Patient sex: F
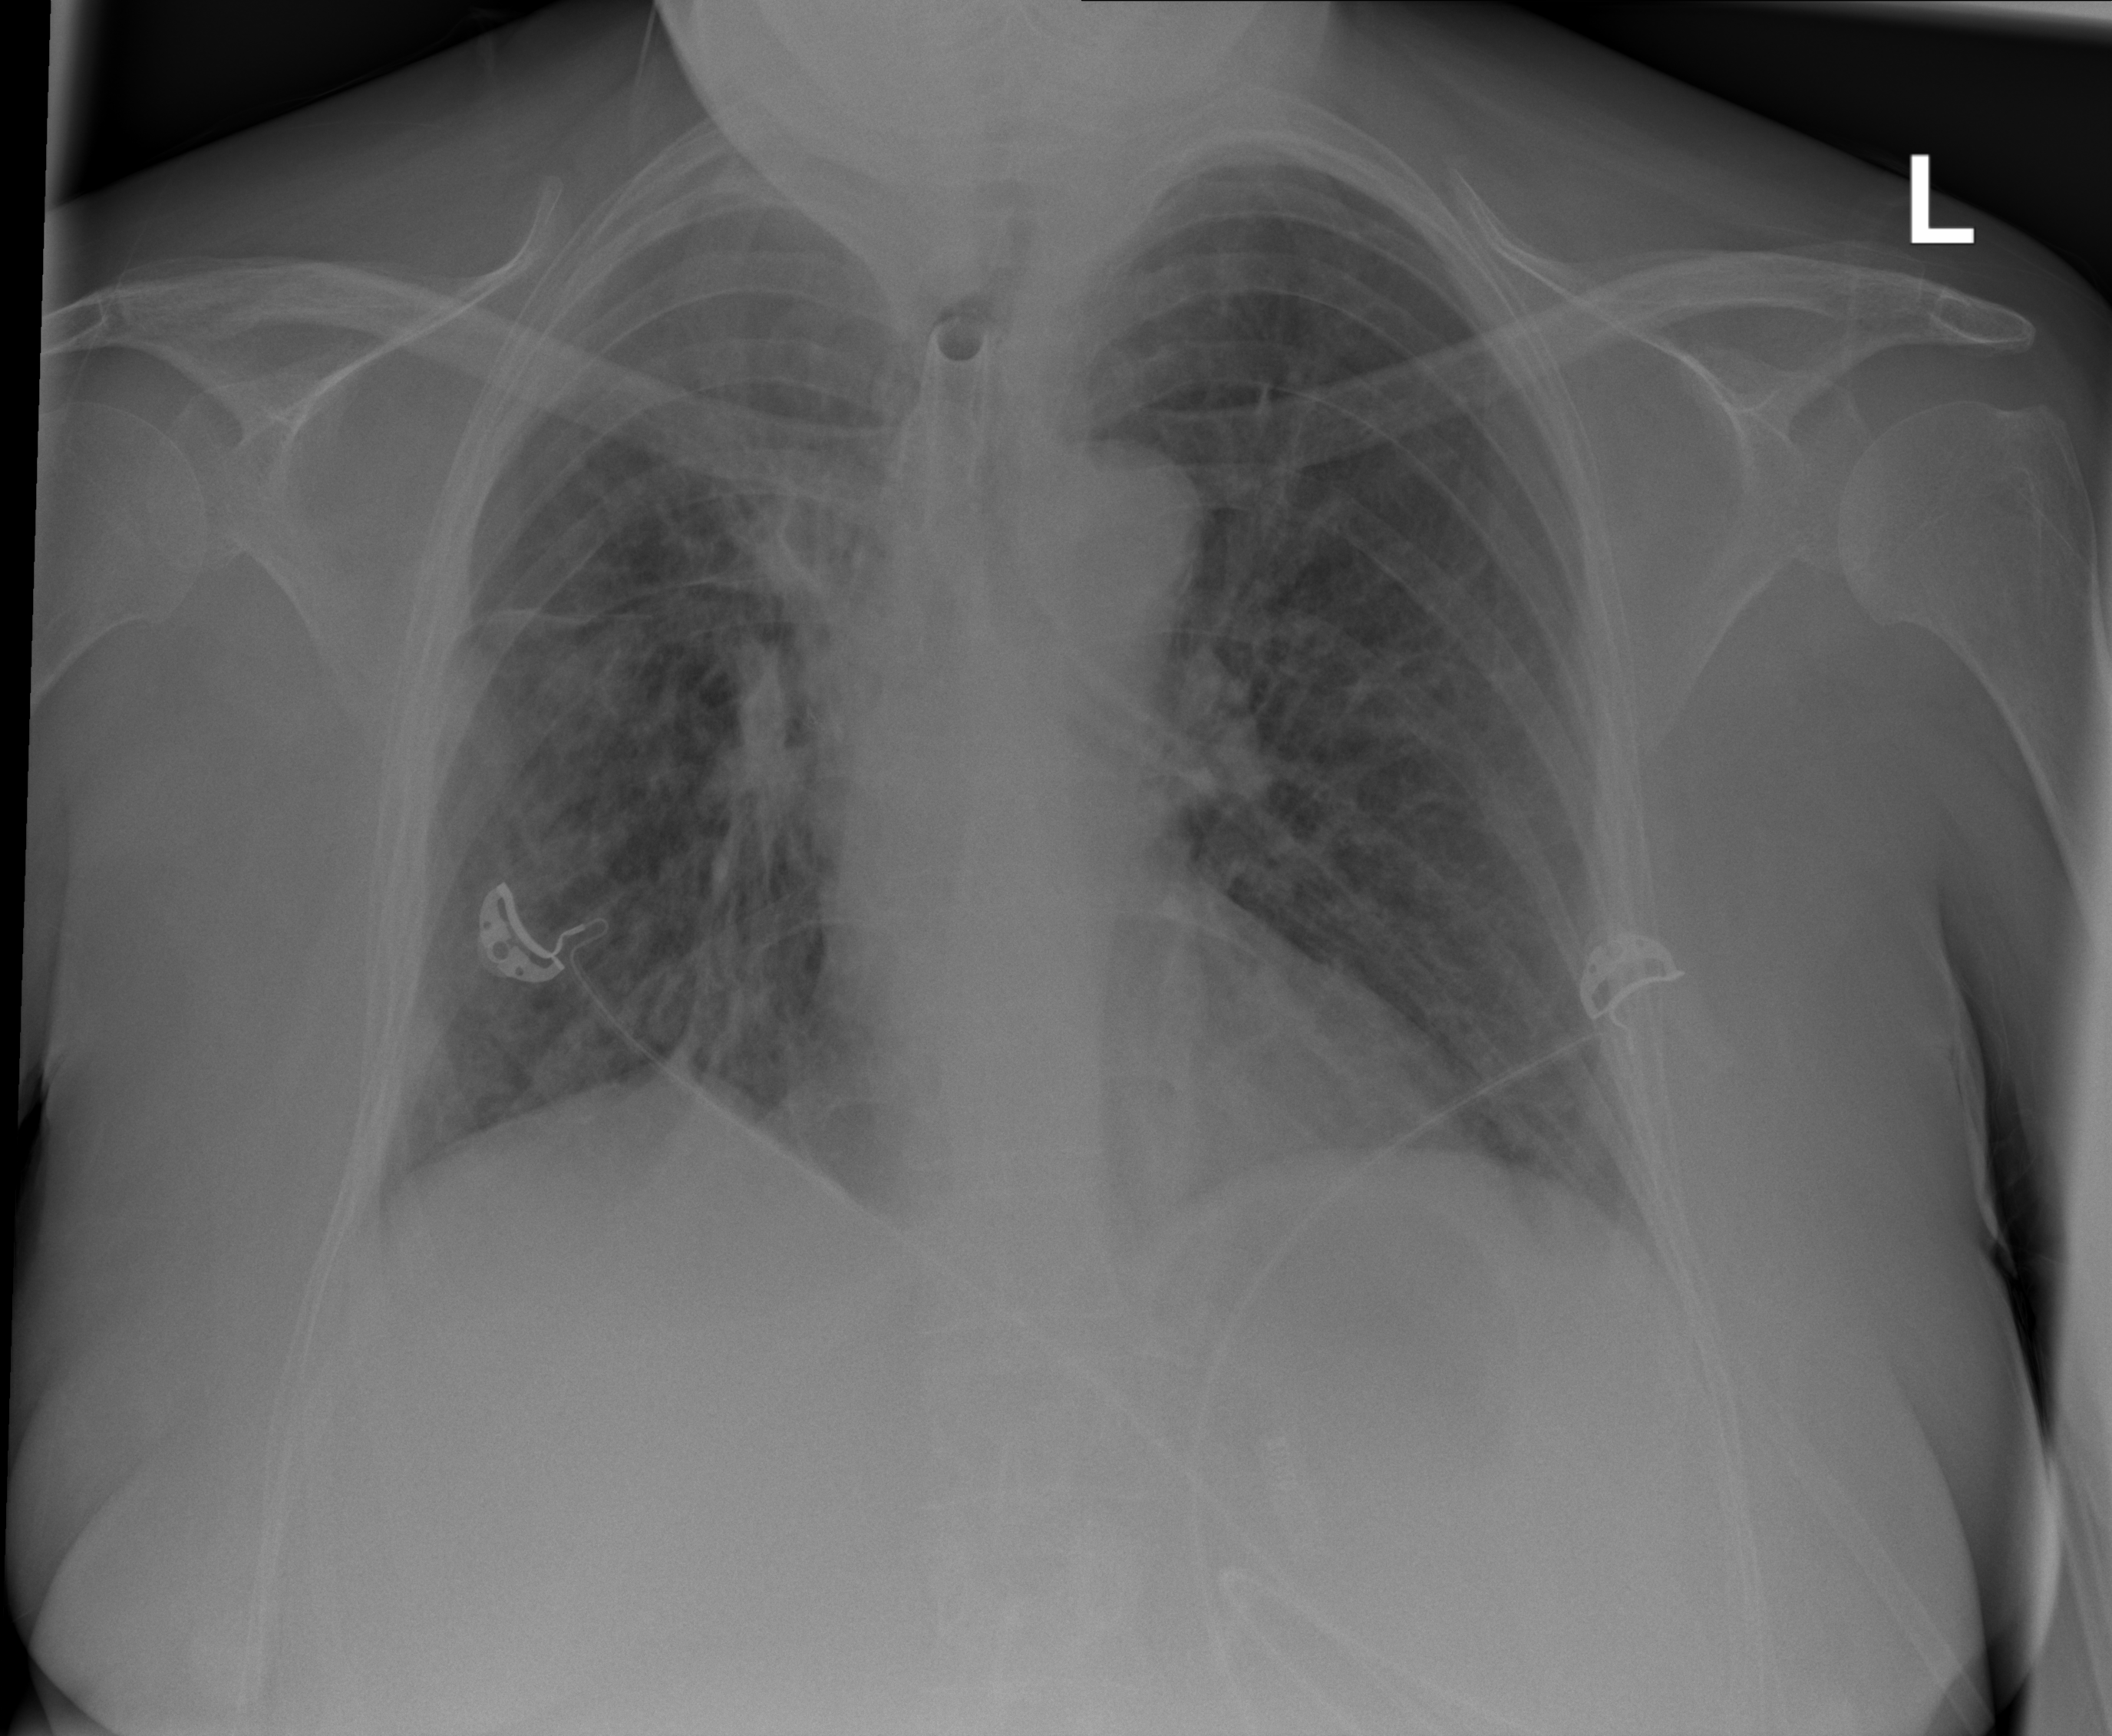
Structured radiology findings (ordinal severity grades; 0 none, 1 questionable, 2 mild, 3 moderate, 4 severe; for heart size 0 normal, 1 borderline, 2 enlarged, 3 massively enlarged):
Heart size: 0
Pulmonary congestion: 2
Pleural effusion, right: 2
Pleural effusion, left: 0
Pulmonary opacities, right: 3
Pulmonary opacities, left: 2
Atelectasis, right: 3
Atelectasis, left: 2